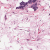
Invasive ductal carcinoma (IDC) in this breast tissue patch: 1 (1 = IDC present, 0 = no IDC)